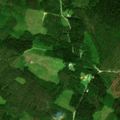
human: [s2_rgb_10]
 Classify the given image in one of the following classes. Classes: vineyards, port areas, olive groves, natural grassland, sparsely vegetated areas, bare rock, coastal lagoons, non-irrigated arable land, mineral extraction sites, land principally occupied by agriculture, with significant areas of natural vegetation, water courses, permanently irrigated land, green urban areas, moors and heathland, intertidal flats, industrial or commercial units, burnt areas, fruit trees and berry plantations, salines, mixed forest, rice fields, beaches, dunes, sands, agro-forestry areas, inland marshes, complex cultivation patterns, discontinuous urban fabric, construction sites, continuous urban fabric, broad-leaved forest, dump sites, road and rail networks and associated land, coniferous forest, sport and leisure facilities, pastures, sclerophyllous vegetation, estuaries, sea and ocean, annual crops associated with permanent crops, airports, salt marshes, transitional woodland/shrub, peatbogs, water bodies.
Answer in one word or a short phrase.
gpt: coniferous forest, mixed forest, transitional woodland/shrub